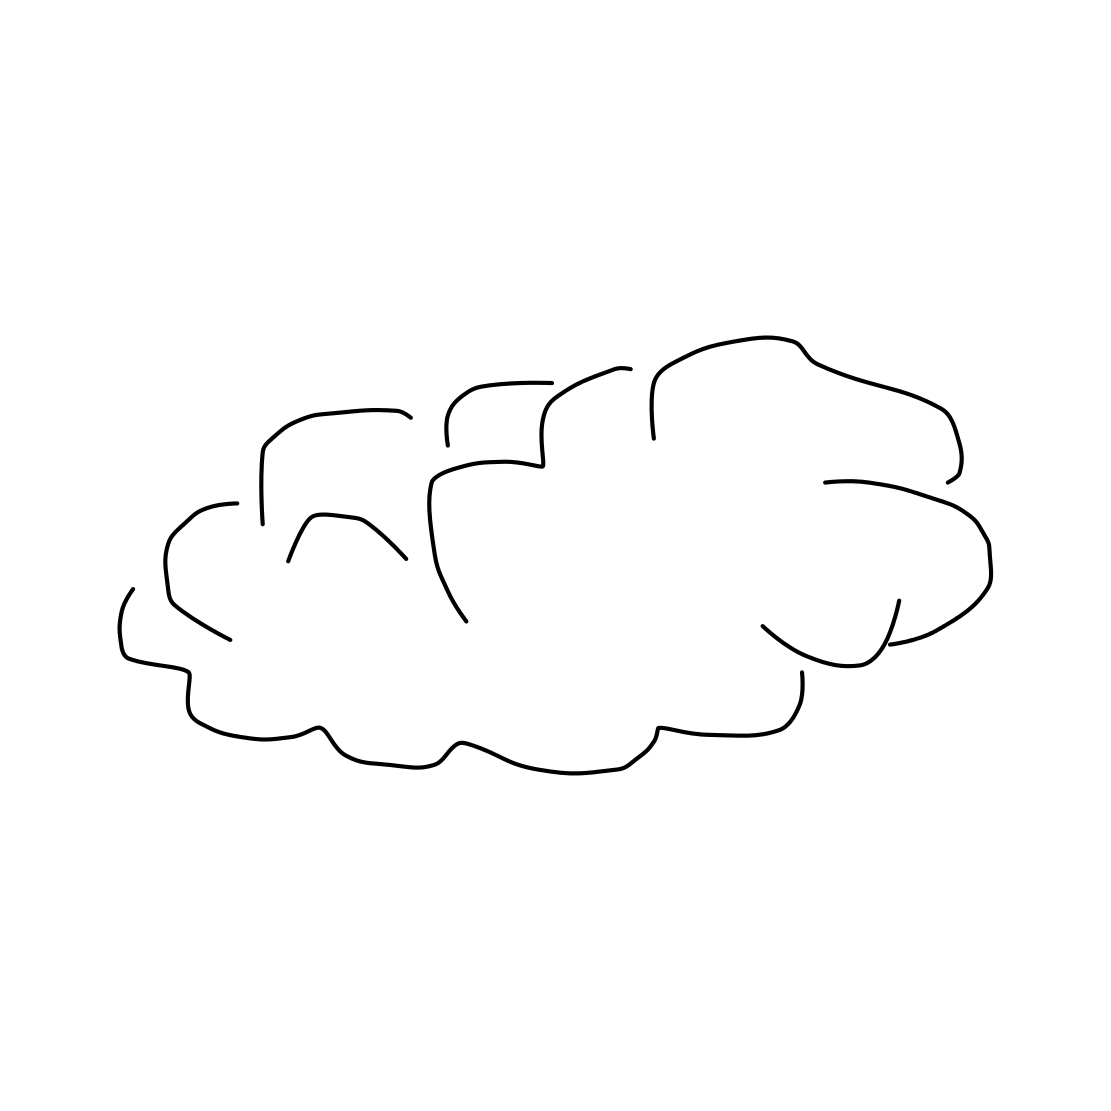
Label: cloud